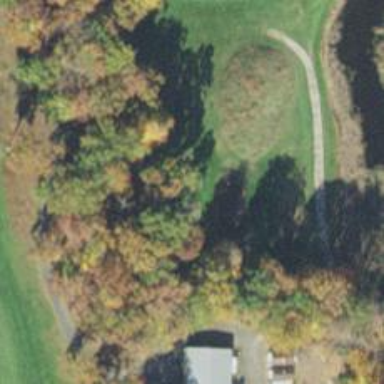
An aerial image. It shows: Golf tee.